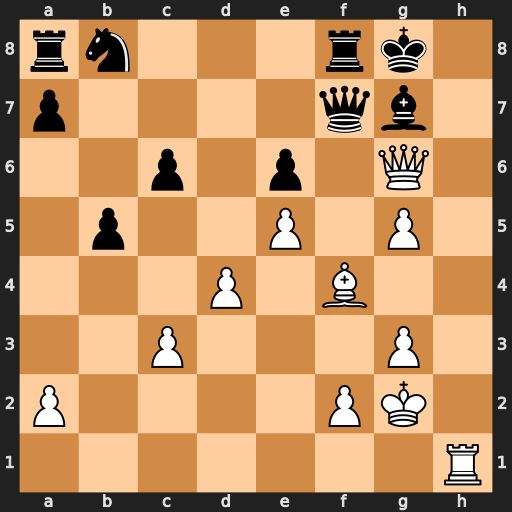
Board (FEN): rn3rk1/p4qb1/2p1p1Q1/1p2P1P1/3P1B2/2P3P1/P4PK1/7R
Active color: w
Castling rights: -
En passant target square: -
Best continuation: Qh7#